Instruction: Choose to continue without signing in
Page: checkout
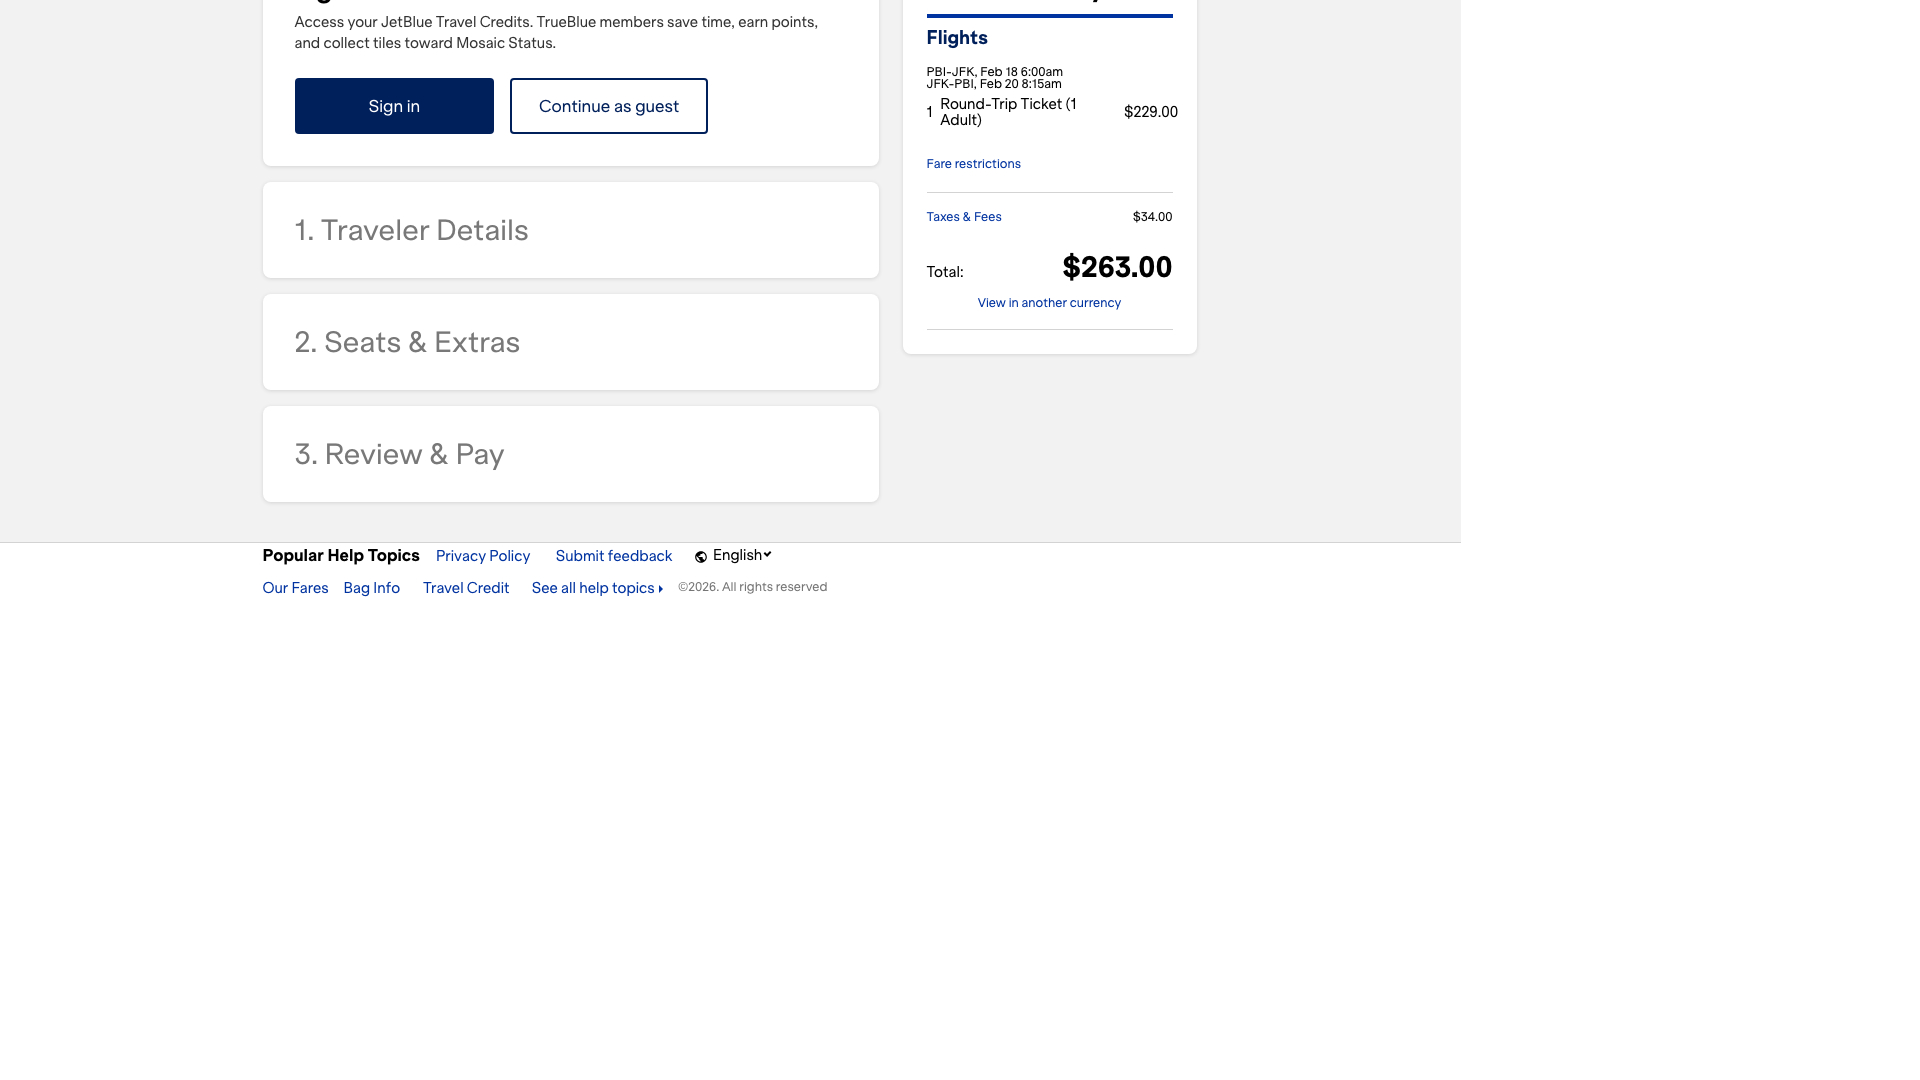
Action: click